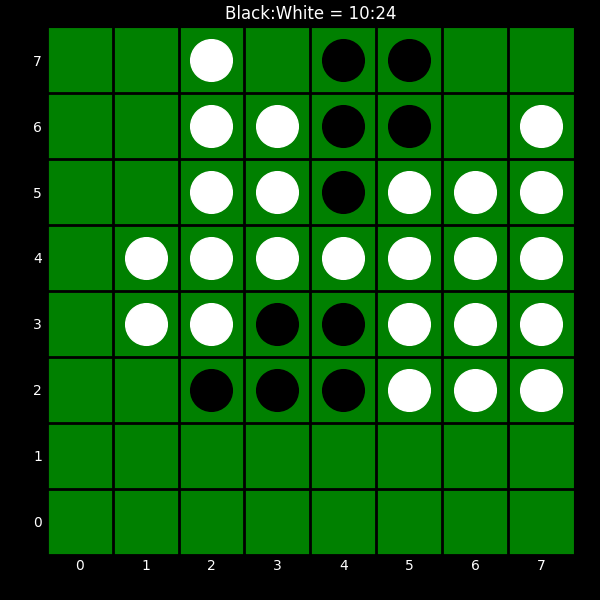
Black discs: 10
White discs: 24